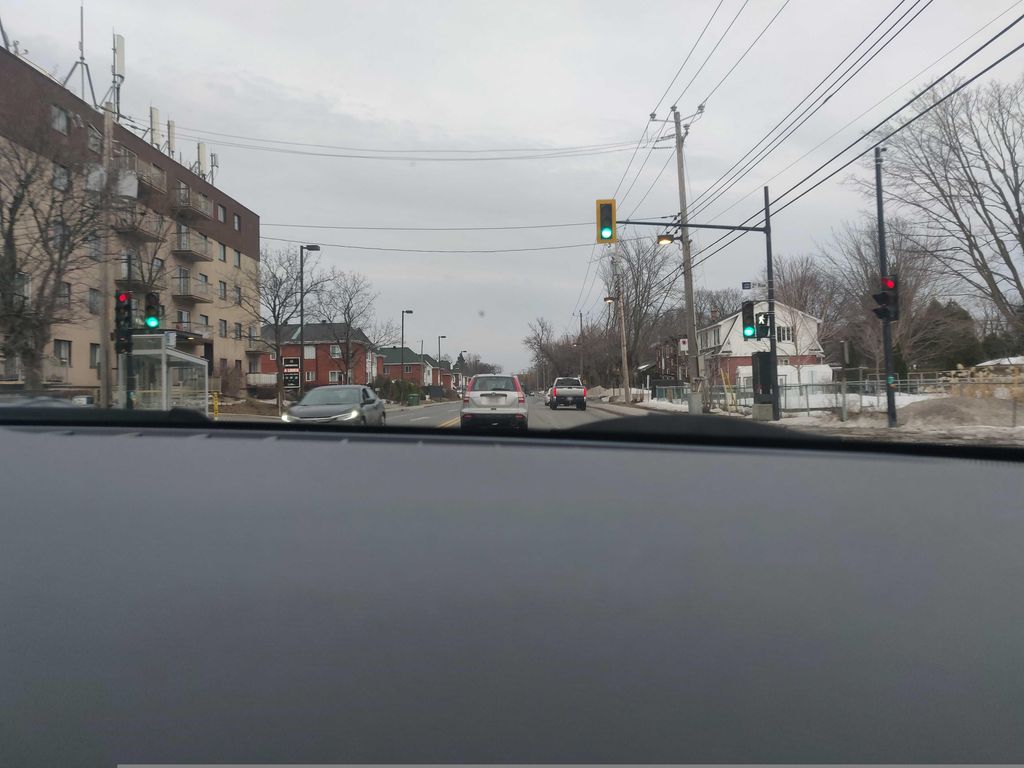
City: montreal